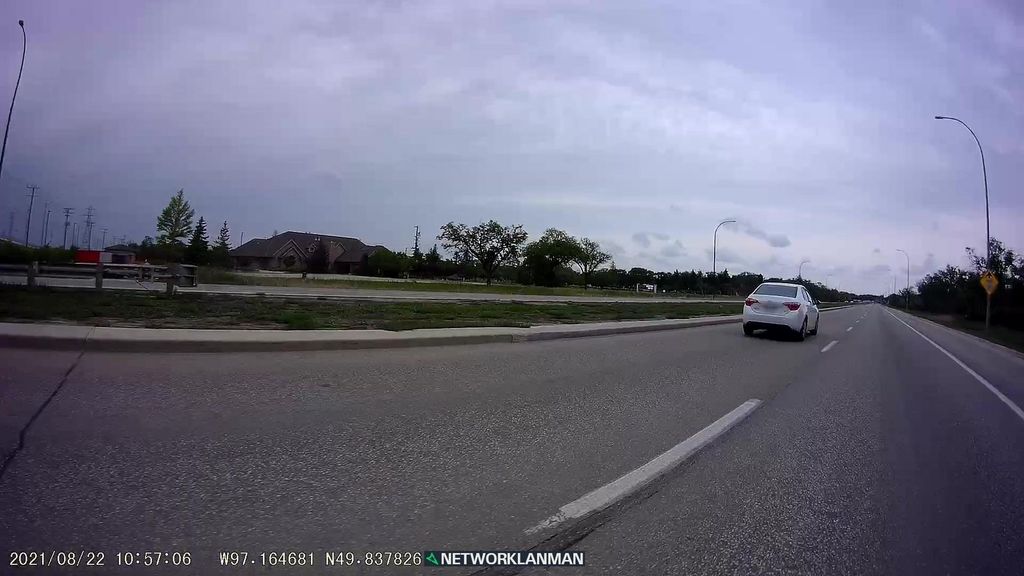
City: winnipeg